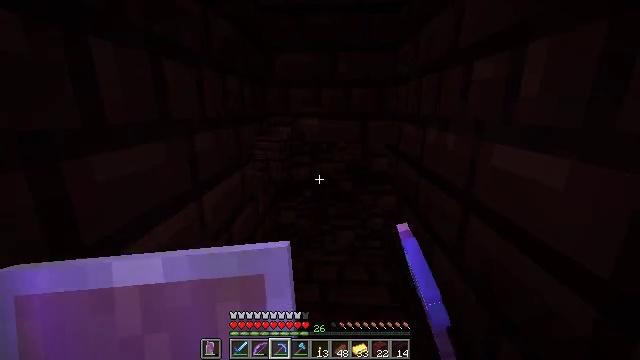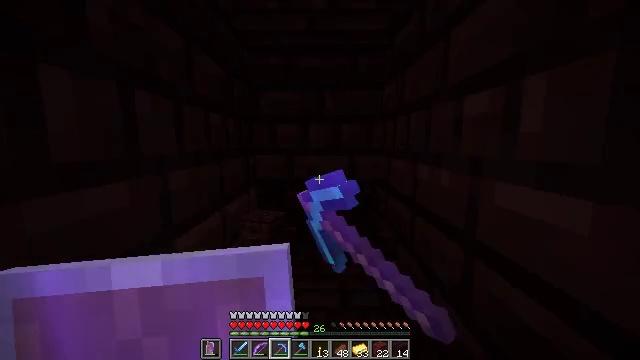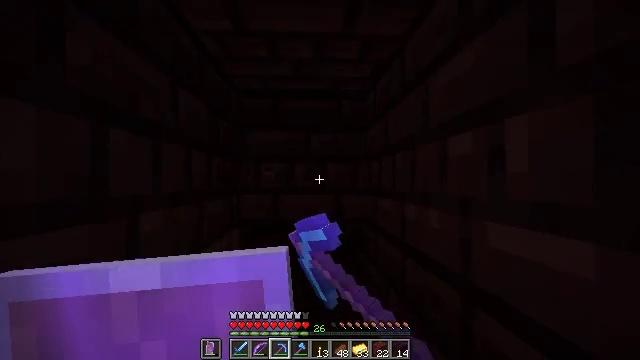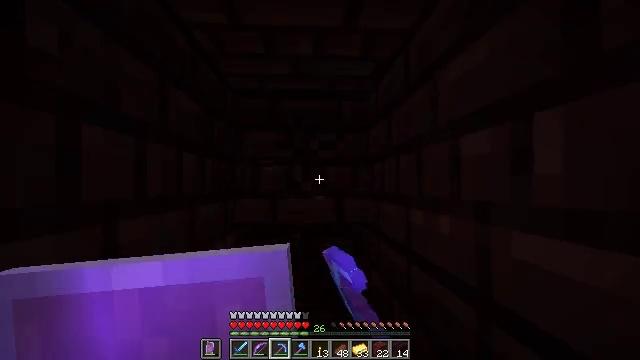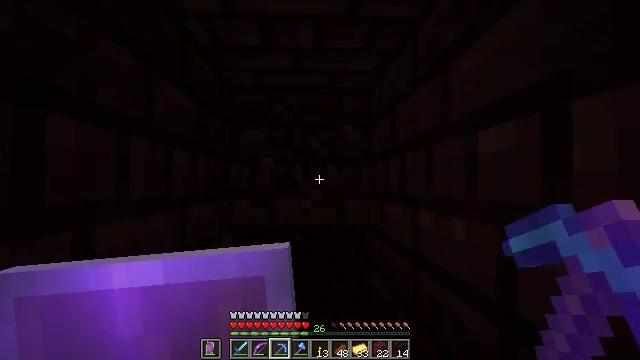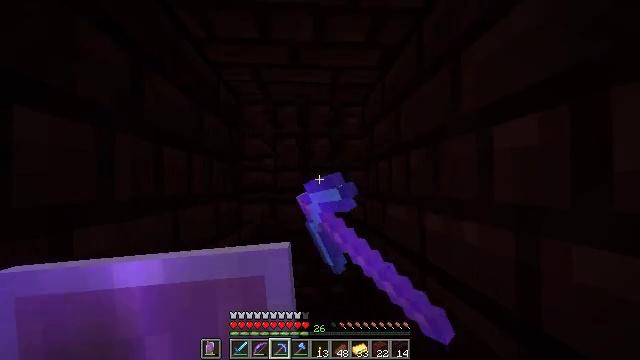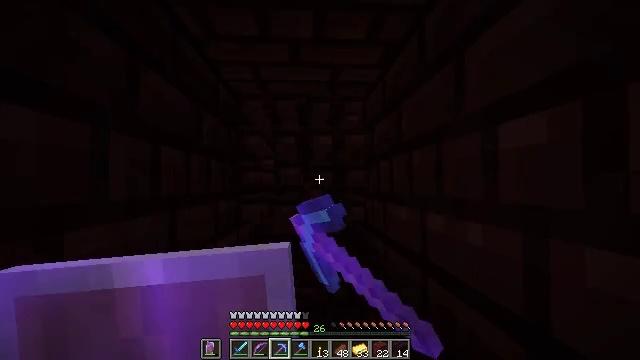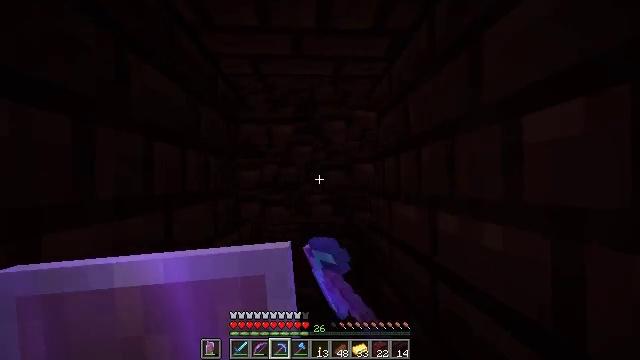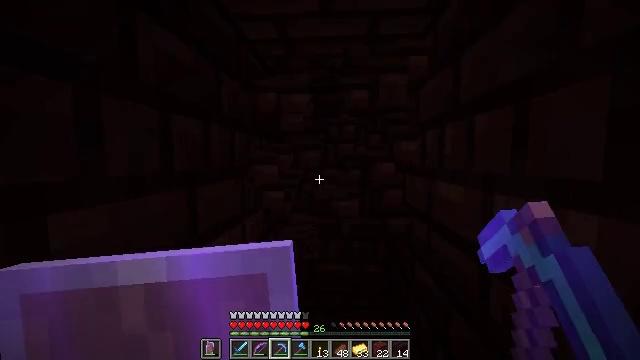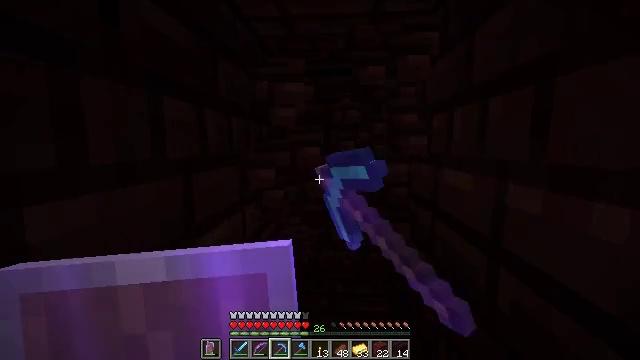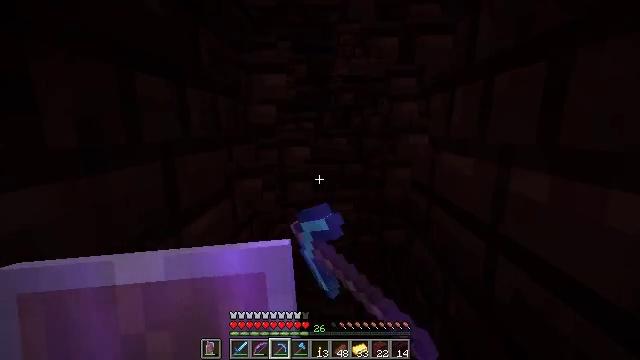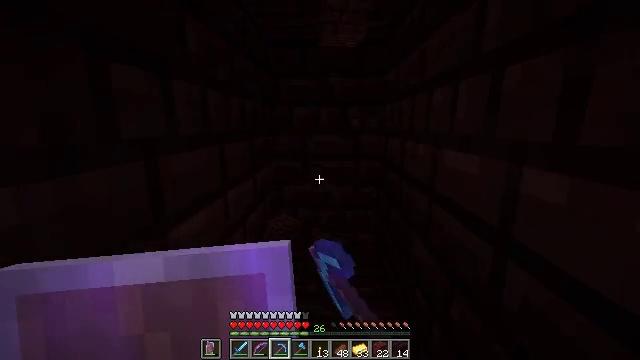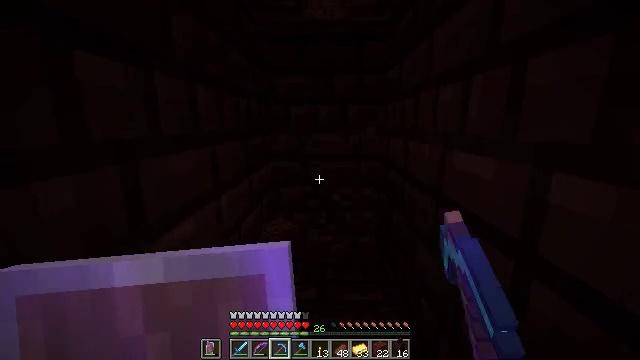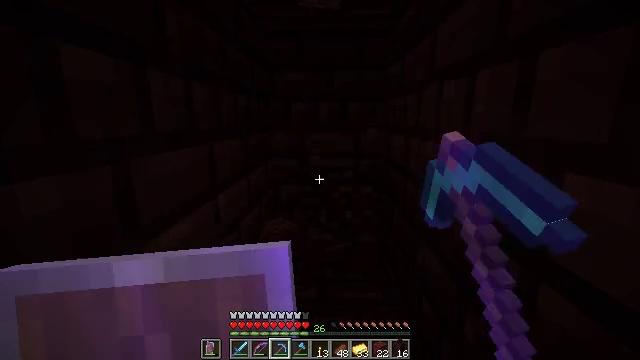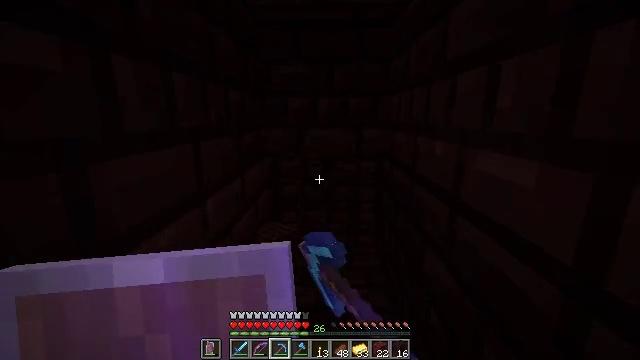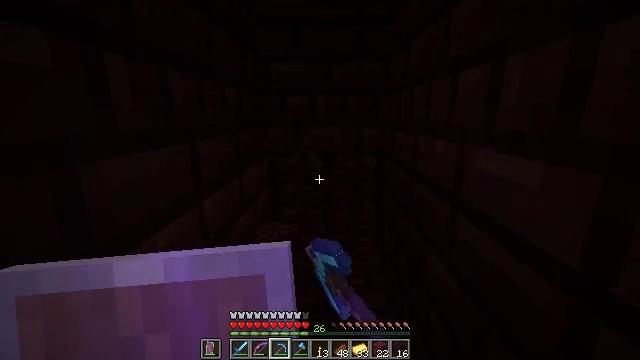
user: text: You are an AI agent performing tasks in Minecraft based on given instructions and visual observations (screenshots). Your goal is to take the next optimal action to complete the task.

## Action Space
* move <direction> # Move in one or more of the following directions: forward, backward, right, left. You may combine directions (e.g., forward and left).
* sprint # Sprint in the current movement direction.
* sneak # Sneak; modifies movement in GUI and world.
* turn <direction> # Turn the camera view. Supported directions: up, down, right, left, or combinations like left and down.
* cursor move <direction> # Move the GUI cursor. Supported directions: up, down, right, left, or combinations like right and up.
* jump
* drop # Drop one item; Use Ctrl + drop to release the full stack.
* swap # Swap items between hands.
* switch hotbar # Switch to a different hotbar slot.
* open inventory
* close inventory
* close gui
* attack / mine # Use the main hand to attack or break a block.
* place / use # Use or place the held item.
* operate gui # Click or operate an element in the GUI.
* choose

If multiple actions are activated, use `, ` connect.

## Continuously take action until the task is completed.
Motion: motion action
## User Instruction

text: Mine nether bricks.
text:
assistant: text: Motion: move forward, sneak, turn right and up, attack / mine
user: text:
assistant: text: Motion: move forward, sneak, turn right and up, attack / mine
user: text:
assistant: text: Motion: move forward, sneak, attack / mine
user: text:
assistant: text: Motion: move forward, sneak, attack / mine
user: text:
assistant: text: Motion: move forward, sneak, attack / mine
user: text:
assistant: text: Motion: move forward, sneak, attack / mine
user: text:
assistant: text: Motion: move forward, sneak, attack / mine
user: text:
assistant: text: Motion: move forward, sneak, turn left and down, attack / mine
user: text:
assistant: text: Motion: move forward, sneak, turn down, attack / mine
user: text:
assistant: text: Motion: move forward, sneak, turn right and down, attack / mine
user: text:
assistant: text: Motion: move forward, sneak, attack / mine
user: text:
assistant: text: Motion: move forward, sneak, attack / mine
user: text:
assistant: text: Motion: move forward, sneak, attack / mine
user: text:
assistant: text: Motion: move forward, sneak, attack / mine
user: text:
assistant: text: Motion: move forward, sneak, attack / mine
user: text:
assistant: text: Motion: move forward, sneak, attack / mine
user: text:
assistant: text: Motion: sneak, attack / mine
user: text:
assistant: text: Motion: sneak, turn up, attack / mine
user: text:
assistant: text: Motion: sneak, turn up, attack / mine
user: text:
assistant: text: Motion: move forward, sneak, turn up, attack / mine
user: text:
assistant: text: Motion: move forward, sneak, attack / mine
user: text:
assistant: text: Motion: move forward, sneak, attack / mine
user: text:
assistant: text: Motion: move forward, sneak, attack / mine
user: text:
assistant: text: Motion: move forward, sneak, attack / mine
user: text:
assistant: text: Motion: move forward, sneak, attack / mine
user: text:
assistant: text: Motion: move forward, sneak, attack / mine
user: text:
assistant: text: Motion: move forward, sneak, attack / mine
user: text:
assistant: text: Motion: move forward, sneak, turn down, attack / mine
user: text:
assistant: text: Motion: move forward, sneak, turn down, attack / mine
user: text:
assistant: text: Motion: move forward, sneak, turn down, attack / mine